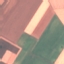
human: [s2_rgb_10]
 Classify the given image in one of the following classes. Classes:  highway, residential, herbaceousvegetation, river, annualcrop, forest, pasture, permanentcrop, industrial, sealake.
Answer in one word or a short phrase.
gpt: AnnualCrop